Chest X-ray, AP view. Patient: 7 years old, sex F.
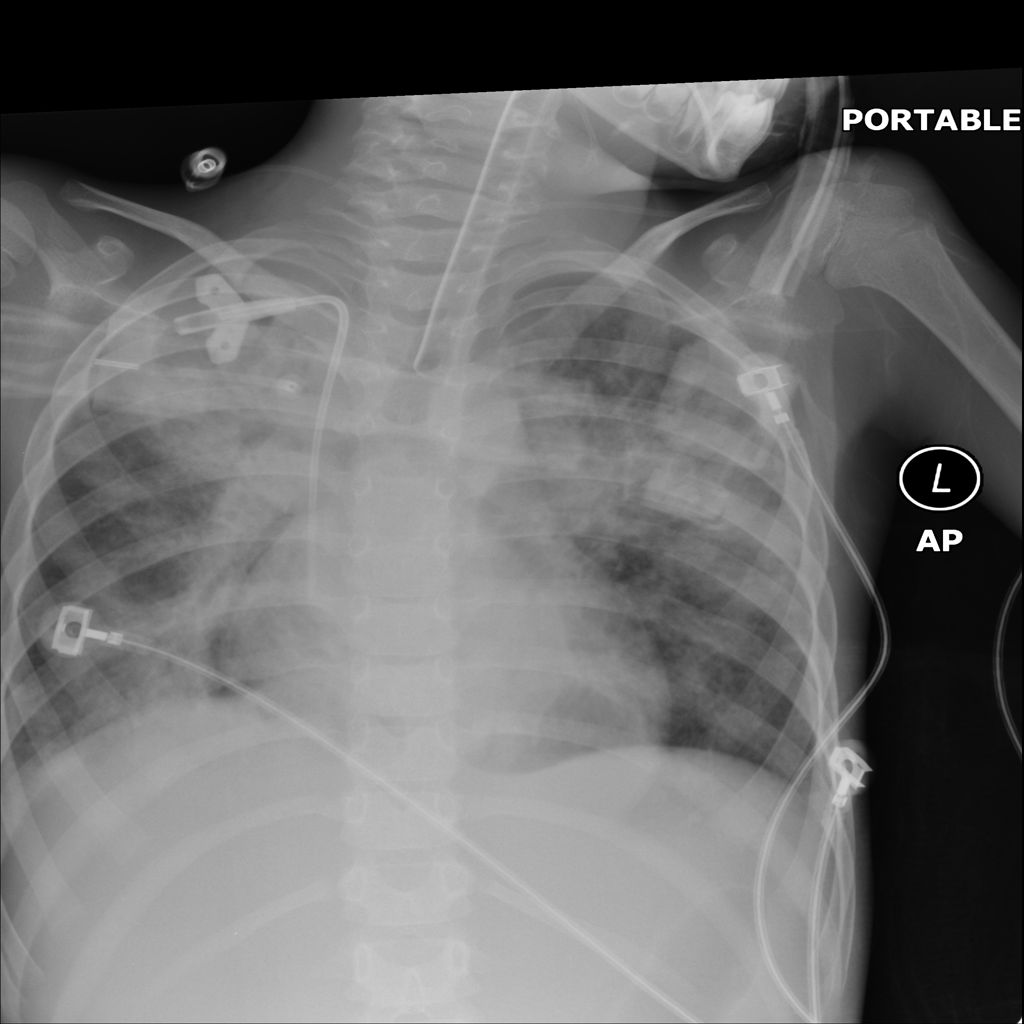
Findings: Consolidation